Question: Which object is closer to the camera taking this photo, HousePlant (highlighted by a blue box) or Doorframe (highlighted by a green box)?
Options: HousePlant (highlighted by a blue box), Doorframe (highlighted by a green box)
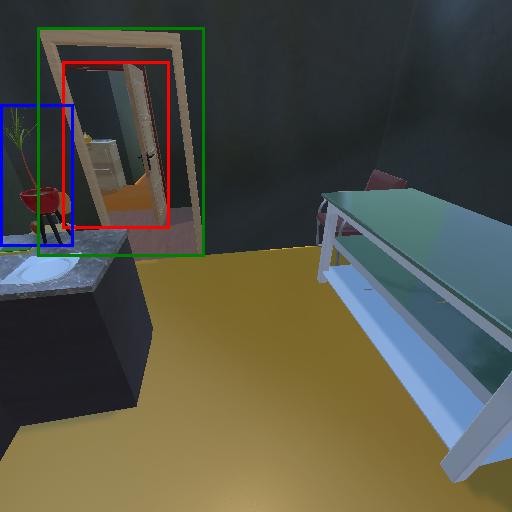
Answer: HousePlant (highlighted by a blue box)